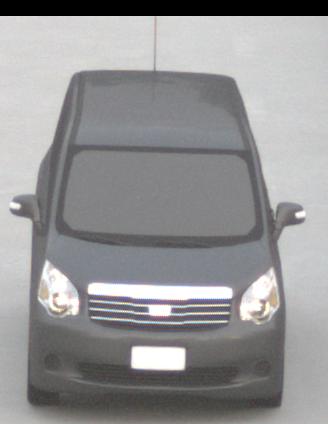
Make: Toyota
Model: Noah
Detailed model: Voxy R70G
Model produced from: 2007
Model produced until: 2013
Doors: 5
Color: gray
Road condition: dry road
Daytime: sunrise or sunset
Contrast: low contrast